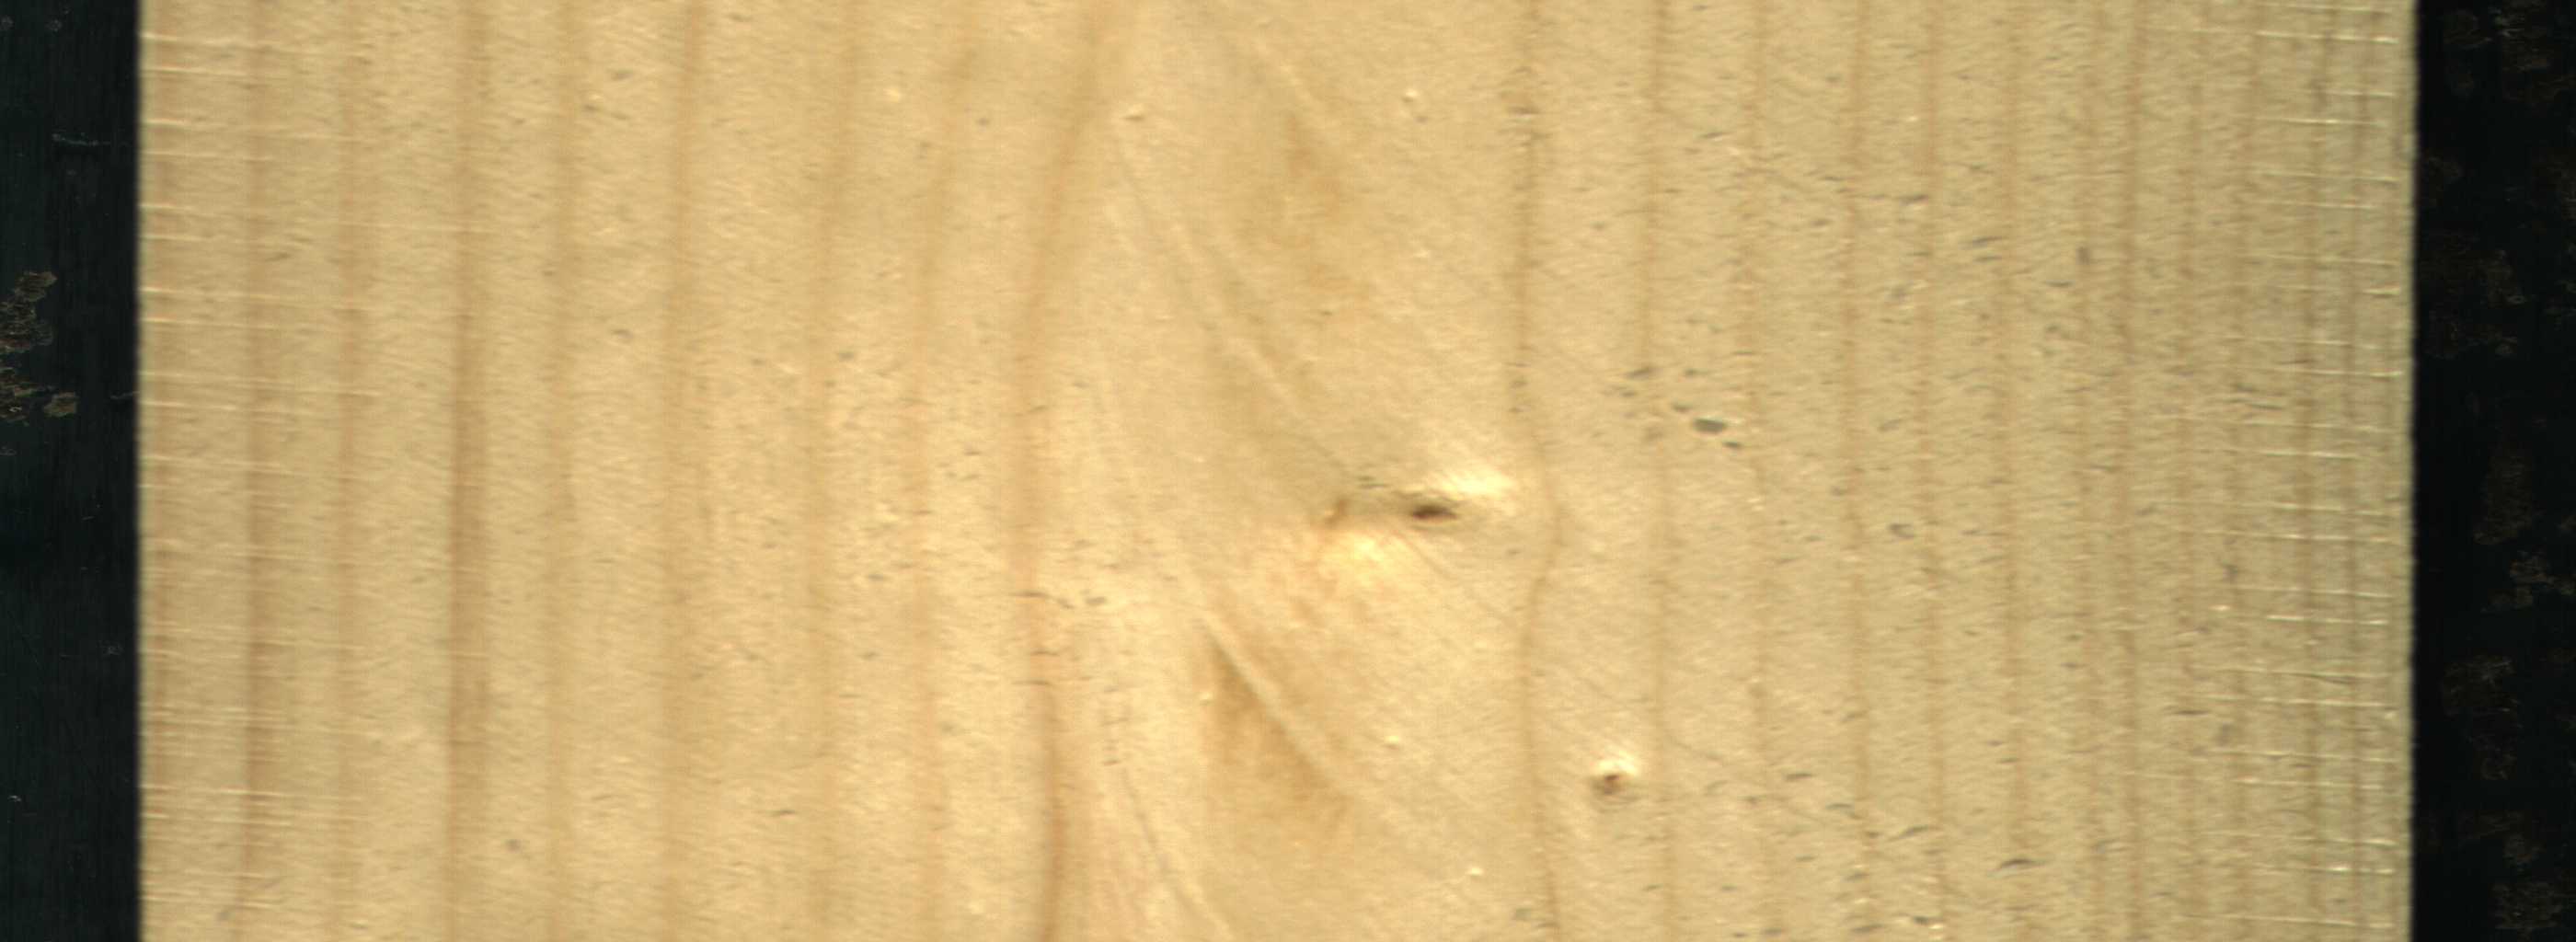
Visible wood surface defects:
Live_Knot